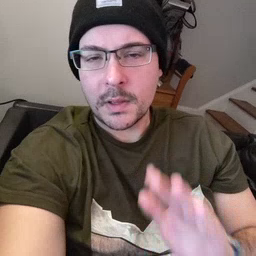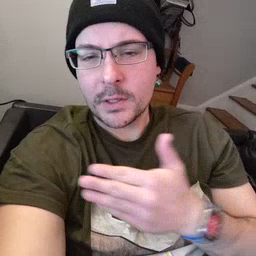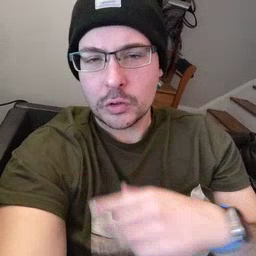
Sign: fish